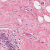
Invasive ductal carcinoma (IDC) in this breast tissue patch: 0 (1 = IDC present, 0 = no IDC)